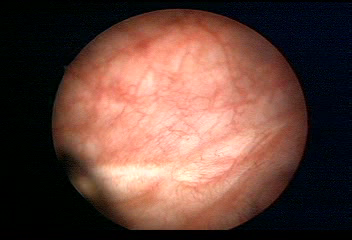
Modality: WLC
Class: Normal mucosa
Bladder cancer association: No